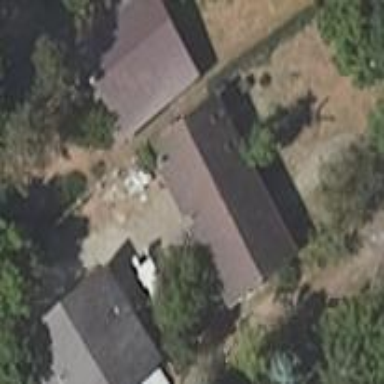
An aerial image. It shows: Shed.